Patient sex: M
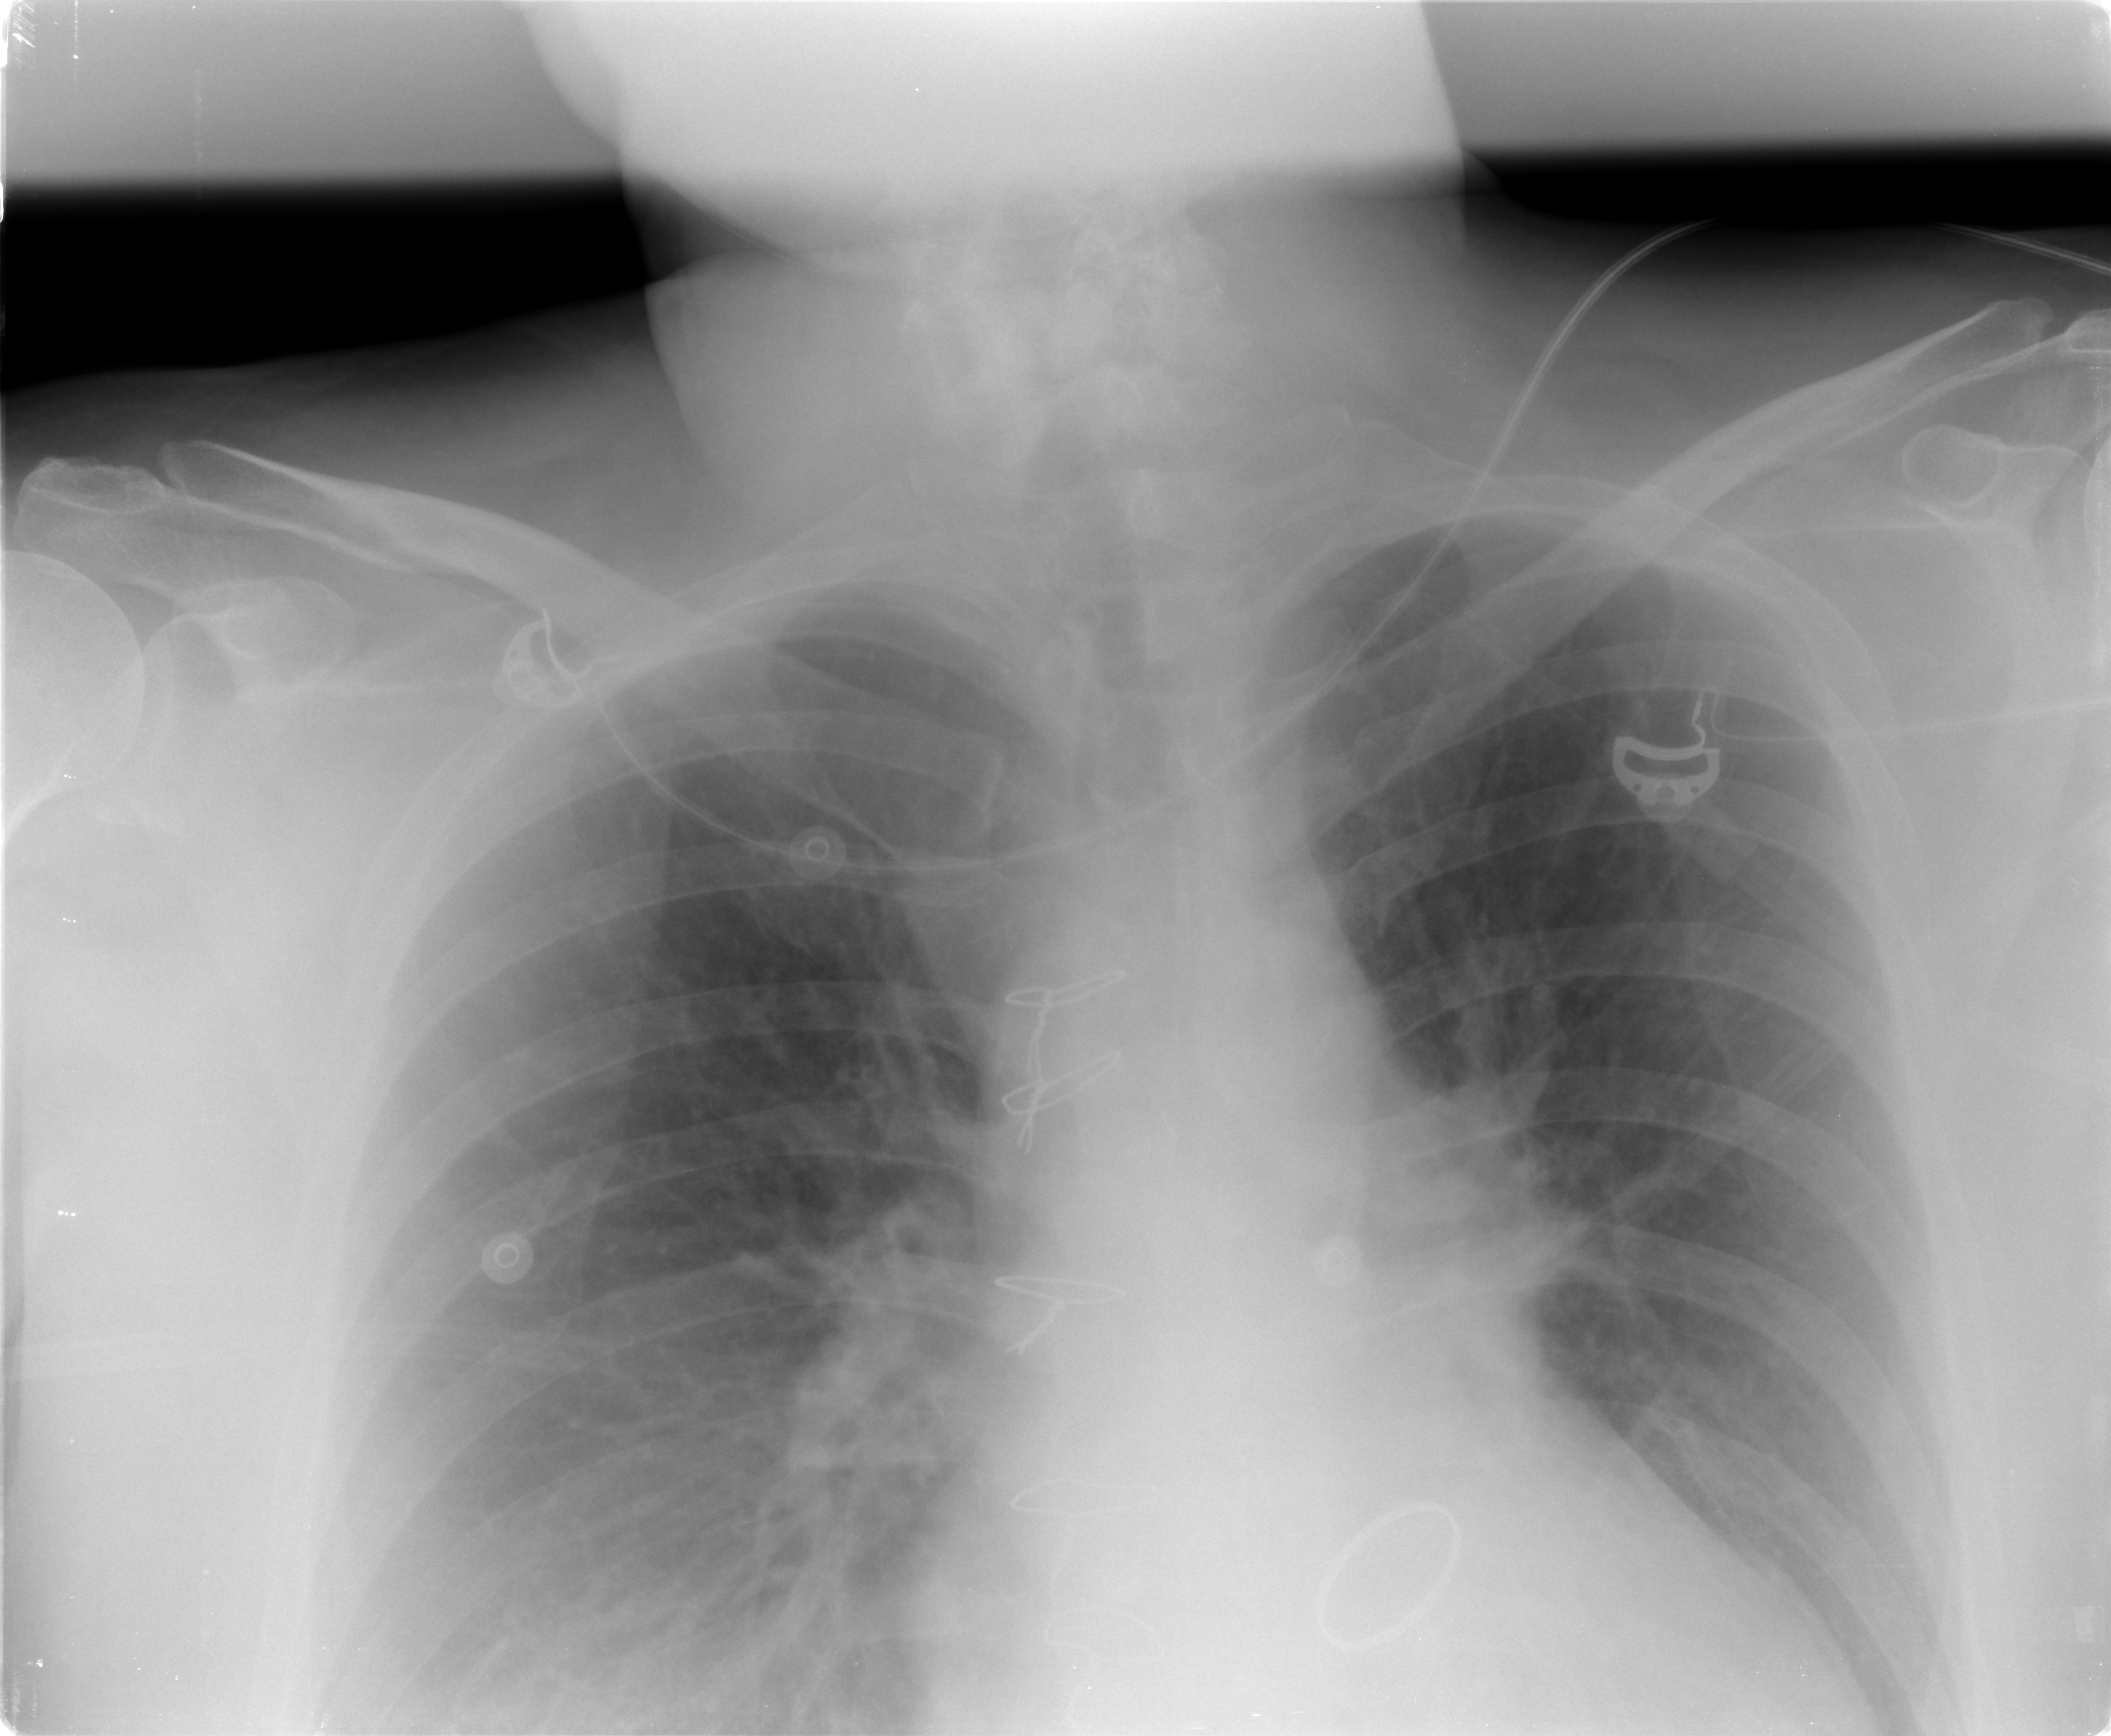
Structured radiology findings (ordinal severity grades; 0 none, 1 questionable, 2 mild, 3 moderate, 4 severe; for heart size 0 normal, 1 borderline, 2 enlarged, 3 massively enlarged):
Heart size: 2
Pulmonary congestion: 2
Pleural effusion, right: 2
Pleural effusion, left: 2
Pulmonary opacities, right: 0
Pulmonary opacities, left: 0
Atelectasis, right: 2
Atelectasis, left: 2